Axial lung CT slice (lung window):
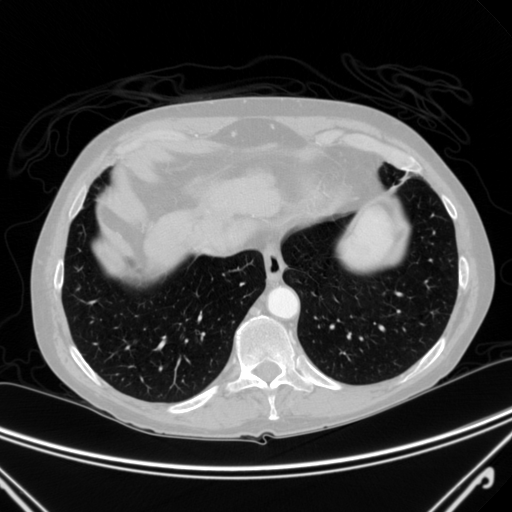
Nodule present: no